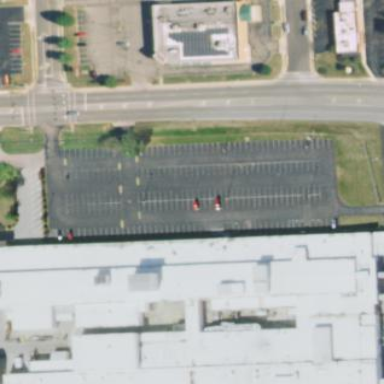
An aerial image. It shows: Private parking area.